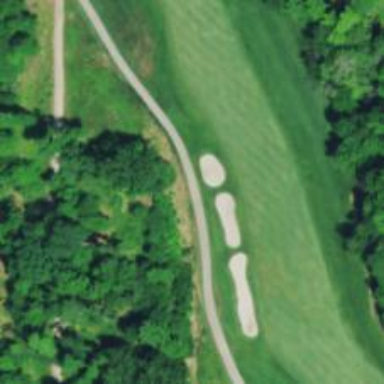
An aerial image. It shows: Service road used as golf cart path.